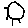
Label: sun